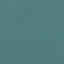
Land use / land cover: SeaLake